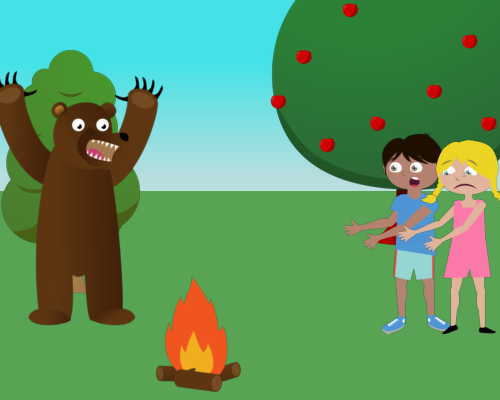
A small tree has a hole near the bottom left, and a large bear faces right with a fire at its feet. A medium green object is placed one-fourth of an inch from the top and right edge, slightly above the top edge. A boy covers the tree pine, facing left with hands in front, while a girl at the right edge looks sad and to the left.